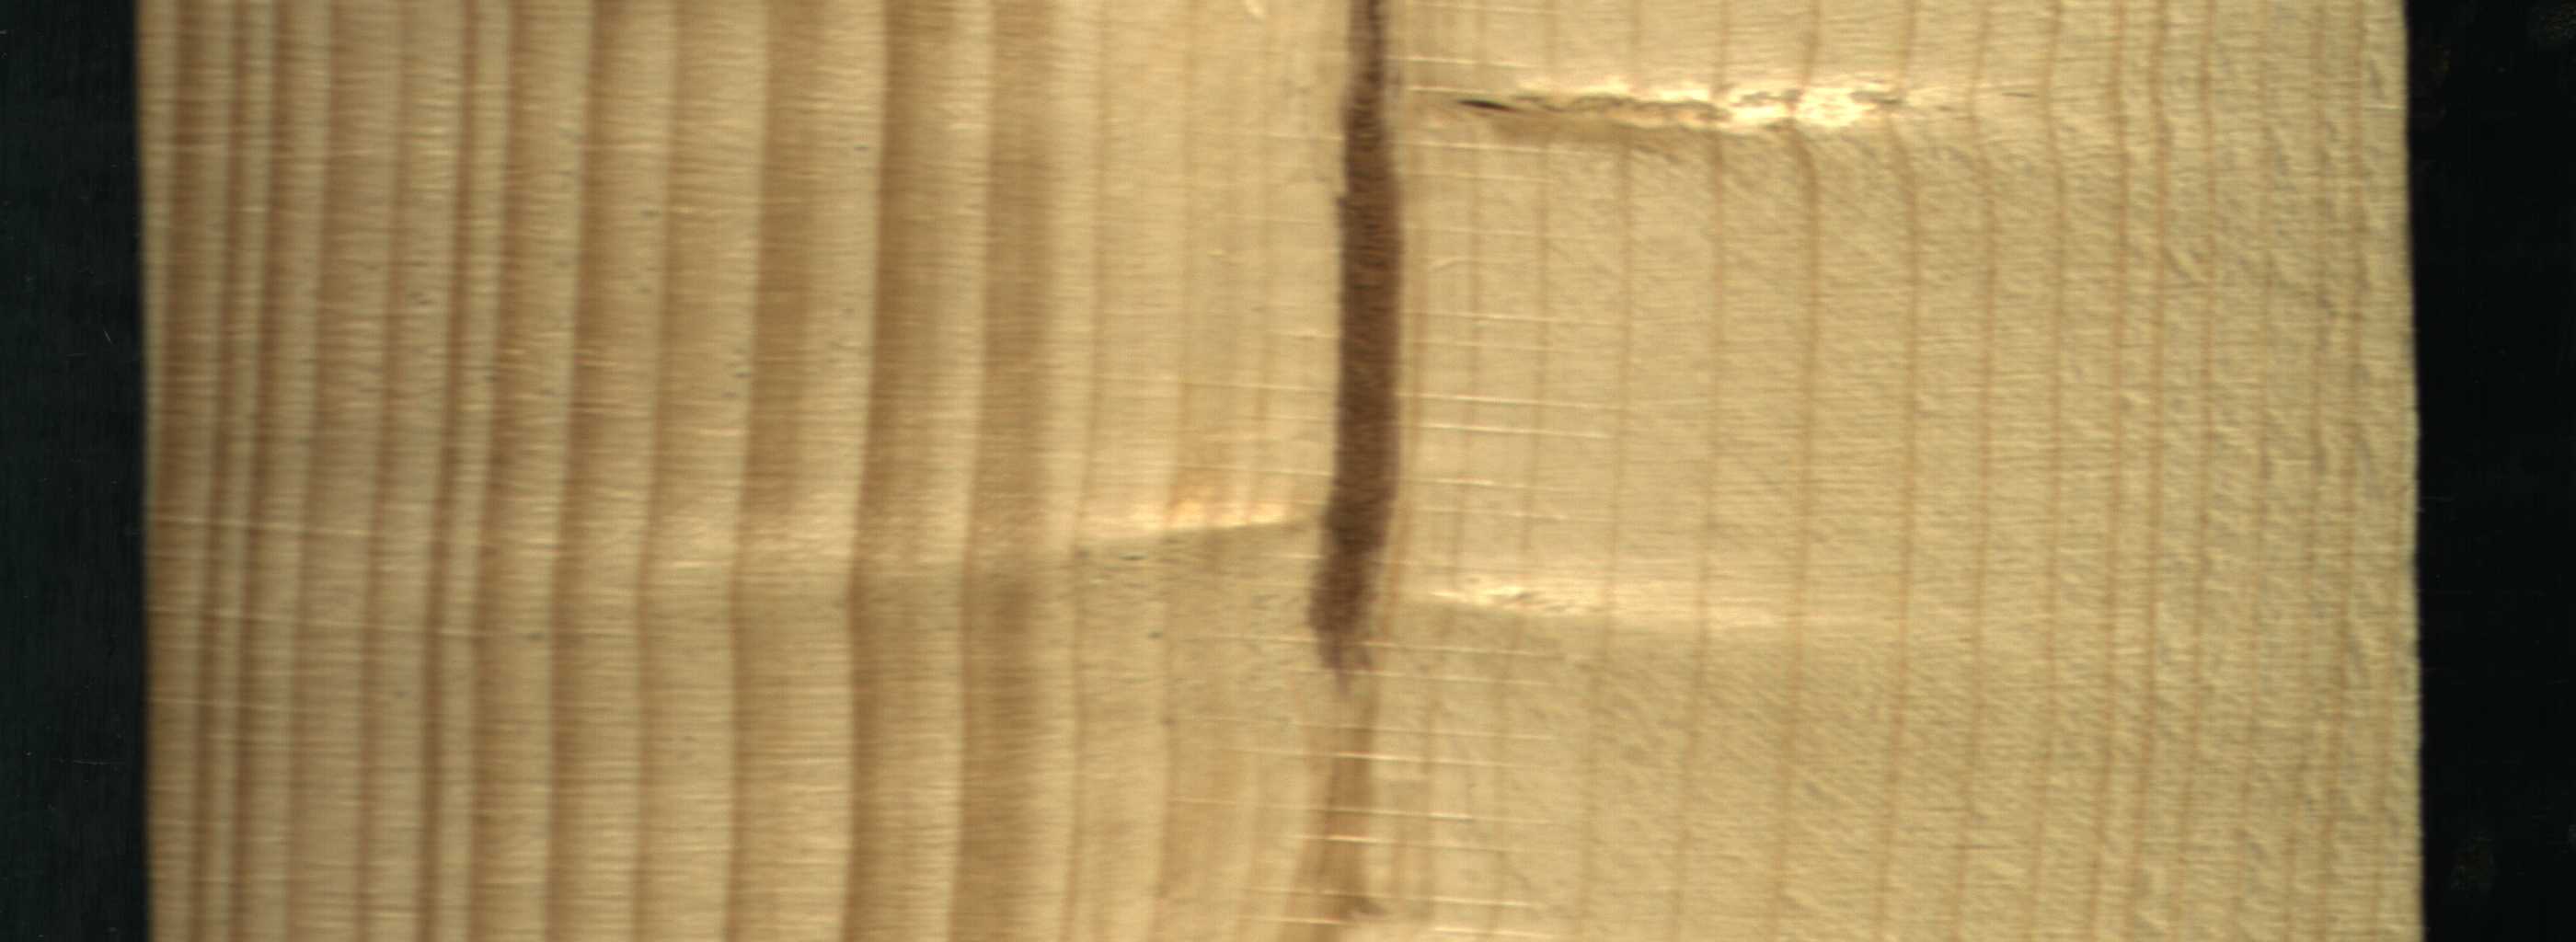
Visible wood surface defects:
Marrow
Live_Knot